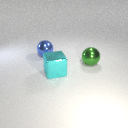
large blue metal sphere to the left of large cyan metal cube